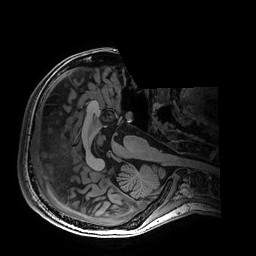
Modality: T1w
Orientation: axial
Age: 24
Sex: female
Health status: healthy
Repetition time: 2.53 s
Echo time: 0.0034 s